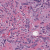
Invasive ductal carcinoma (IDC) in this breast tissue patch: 1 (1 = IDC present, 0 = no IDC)